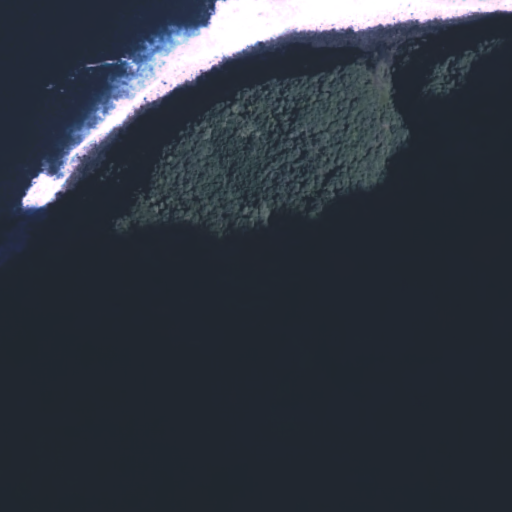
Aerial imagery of cape in Hawaii named Kalaemilo containing only unknown